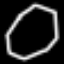
Label: octagon